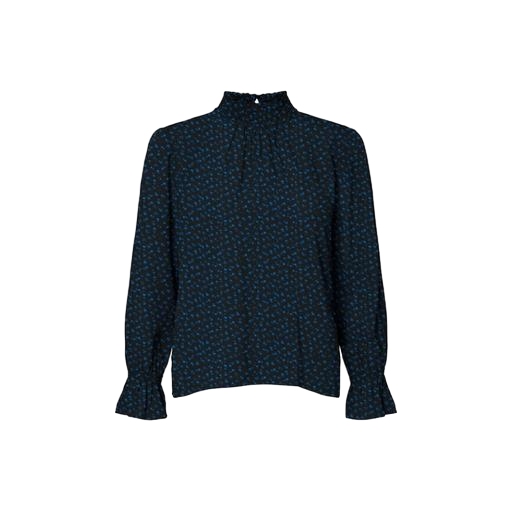
vero moda black high neck blouse, black petite printed mock-neck top only macy, blue cheetah-print shirt, white background